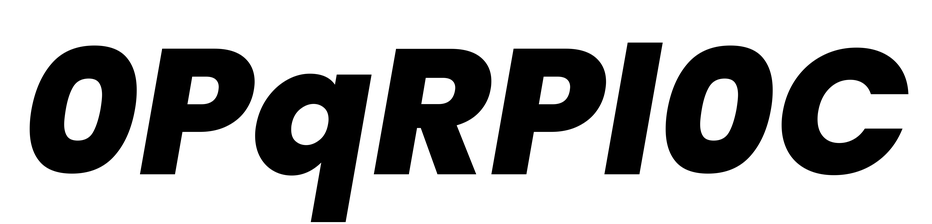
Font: Poppins-ExtraBoldItalic